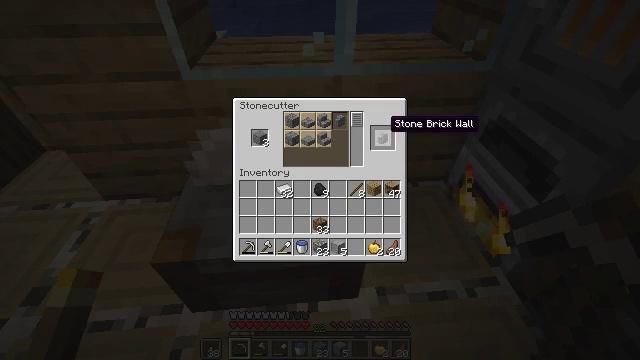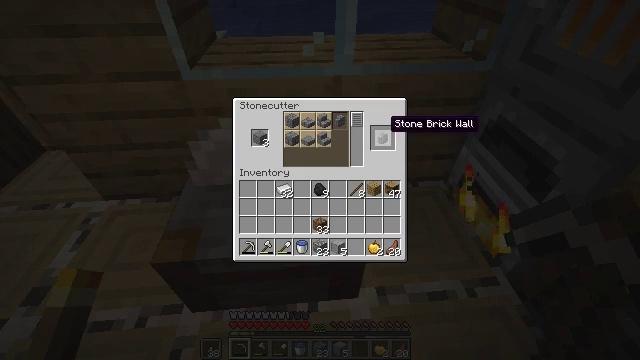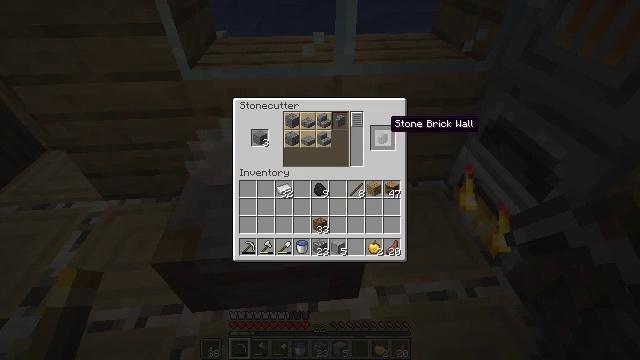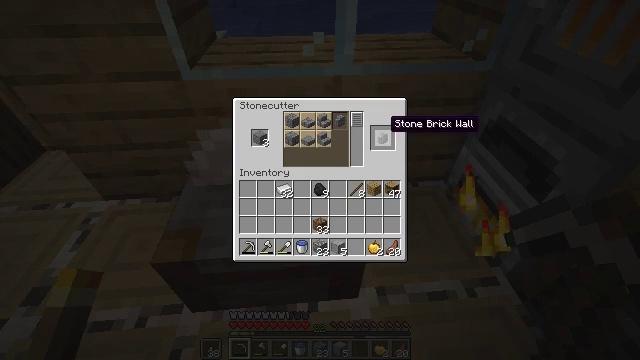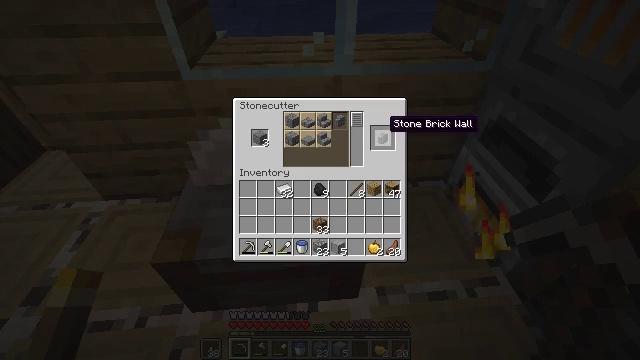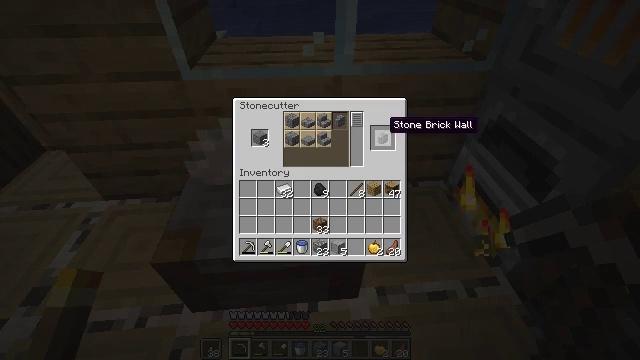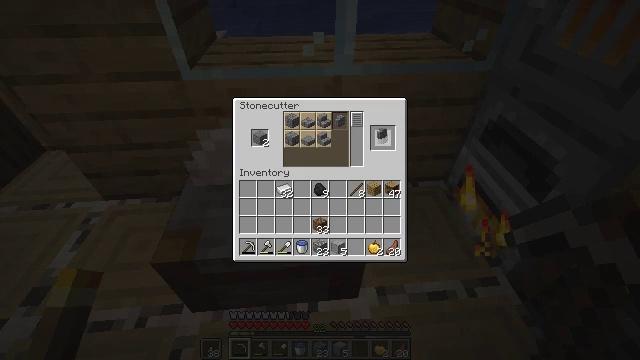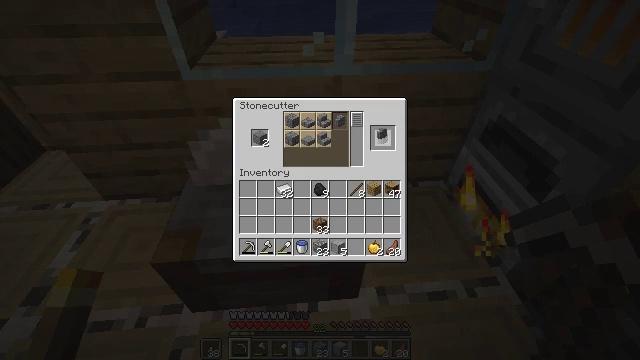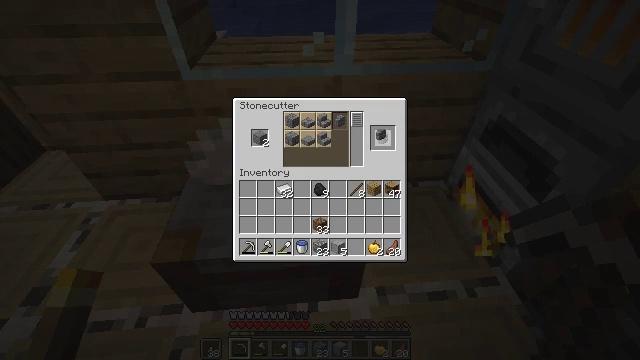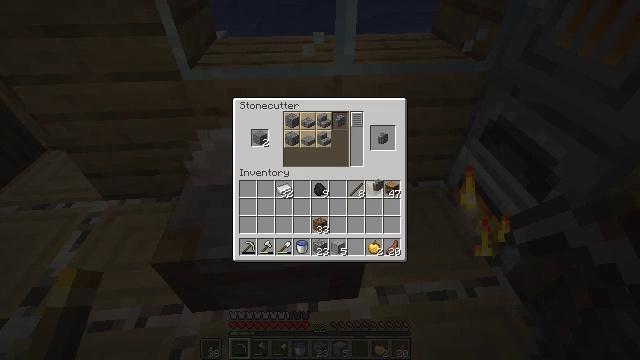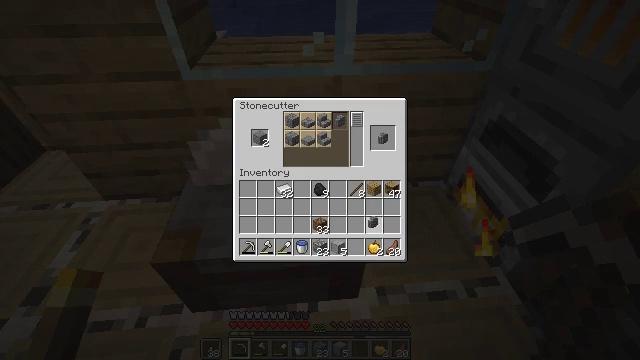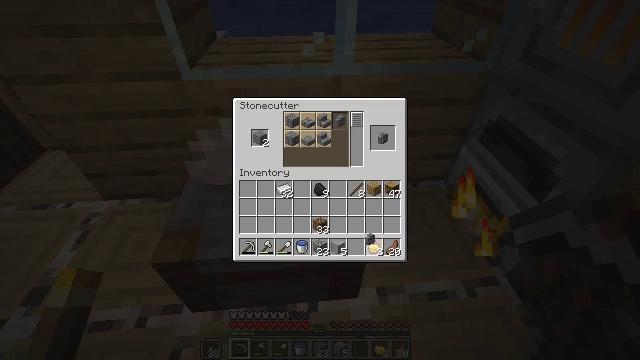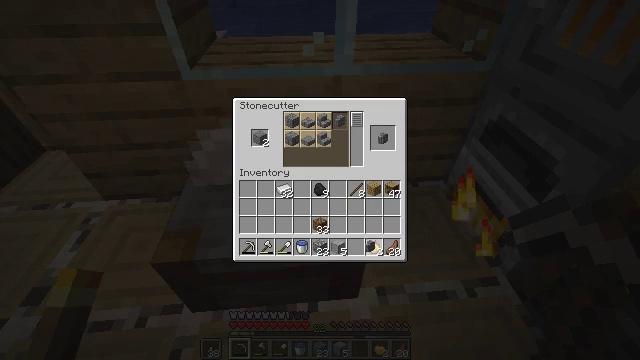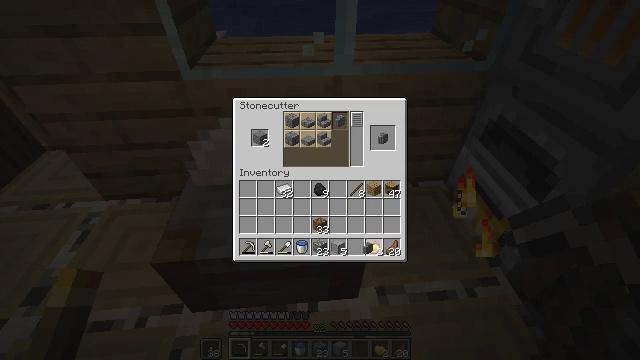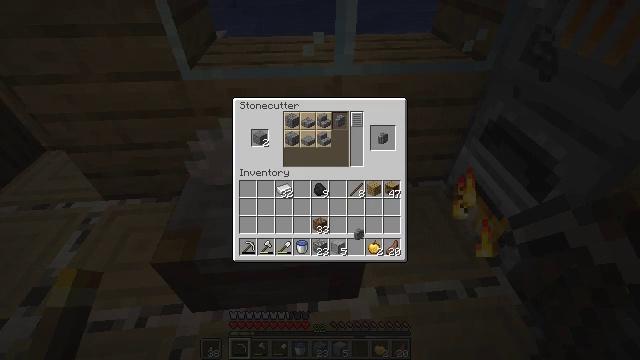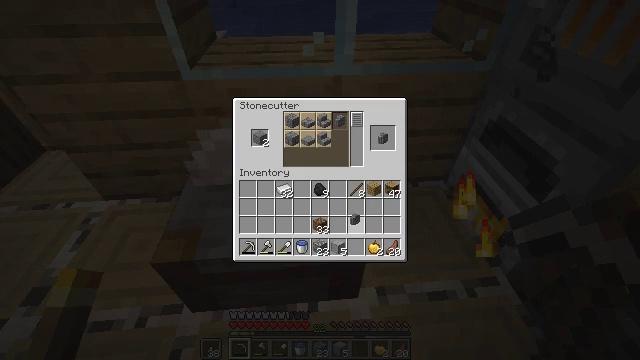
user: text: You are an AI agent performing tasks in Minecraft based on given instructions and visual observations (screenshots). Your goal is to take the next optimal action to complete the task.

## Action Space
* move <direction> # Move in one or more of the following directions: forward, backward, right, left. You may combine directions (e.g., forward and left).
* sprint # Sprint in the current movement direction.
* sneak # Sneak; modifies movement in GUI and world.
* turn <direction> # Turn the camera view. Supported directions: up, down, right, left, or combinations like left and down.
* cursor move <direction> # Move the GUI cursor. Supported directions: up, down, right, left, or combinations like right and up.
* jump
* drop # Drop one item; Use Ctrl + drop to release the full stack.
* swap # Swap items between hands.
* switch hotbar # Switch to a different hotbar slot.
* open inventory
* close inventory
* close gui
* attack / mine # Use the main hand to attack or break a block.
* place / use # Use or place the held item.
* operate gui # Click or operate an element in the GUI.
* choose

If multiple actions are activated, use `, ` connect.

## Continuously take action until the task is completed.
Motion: motion action
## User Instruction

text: Open the crafting table and craft a stone brick wall.
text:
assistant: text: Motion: no_op
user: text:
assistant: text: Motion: no_op
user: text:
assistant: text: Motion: no_op
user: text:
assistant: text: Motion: no_op
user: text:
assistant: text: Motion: no_op
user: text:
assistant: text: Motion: operate gui
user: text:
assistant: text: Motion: operate gui
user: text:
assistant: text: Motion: no_op
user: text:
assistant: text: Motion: cursor move down
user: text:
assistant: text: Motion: cursor move down
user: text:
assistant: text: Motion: cursor move down
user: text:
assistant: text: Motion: cursor move down
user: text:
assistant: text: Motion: no_op
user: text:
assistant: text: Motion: cursor move left and up
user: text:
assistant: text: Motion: cursor move up
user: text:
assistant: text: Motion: no_op
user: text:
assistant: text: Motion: no_op
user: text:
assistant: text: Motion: no_op
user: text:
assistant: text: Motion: cursor move right and up
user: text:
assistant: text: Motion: cursor move up
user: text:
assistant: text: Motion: cursor move up
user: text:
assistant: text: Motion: no_op
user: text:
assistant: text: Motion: no_op
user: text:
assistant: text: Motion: no_op
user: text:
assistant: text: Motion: no_op
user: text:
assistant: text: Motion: no_op
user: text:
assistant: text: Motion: no_op
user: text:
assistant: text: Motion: no_op
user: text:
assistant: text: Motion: cursor move left
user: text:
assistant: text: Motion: cursor move left